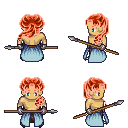
a pixel art fantasy rpg character, male body template, human, tanned skin, overskirt, robe skirt, red princess hairstyle, metal gloves, metal boots, spear, four views (front, back, left, right), 2x2 character sprite sheet, small pixel art, hard edges, no anti-aliasing